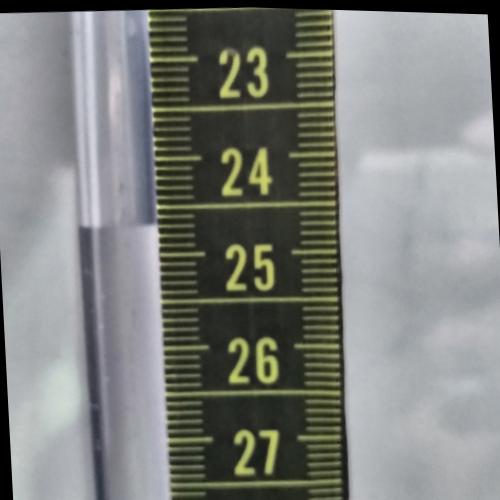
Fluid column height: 24.7 cm